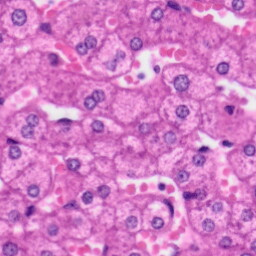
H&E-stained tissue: Liver